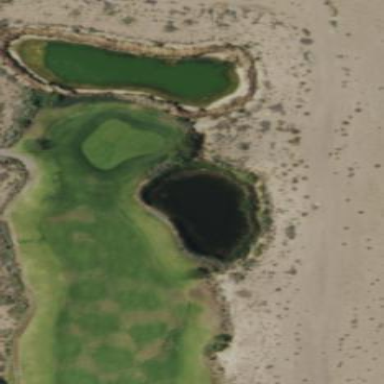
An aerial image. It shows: Water hazard in golf course. The hazard is natural water feature.